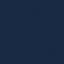
Land use / land cover: SeaLake